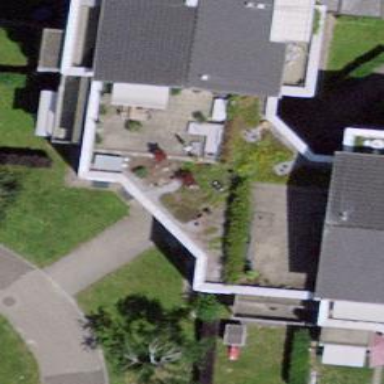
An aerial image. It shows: View of roof of building.